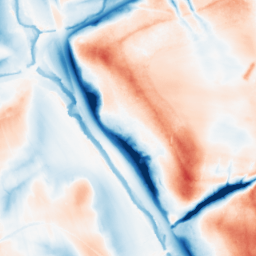
Category: classical
Decomposition family: gaussian_anisotropic
Decomposition parameters: sigma_x: 20
sigma_y: 10
Upsampling method: bilinear
Upsampling parameters: scale: 8
Upsampling scale: 8